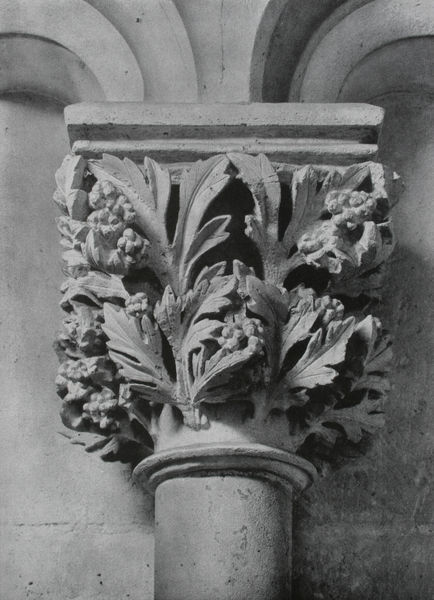
Titel: Westlettner, Beifuss-Kapitell
Standort: Naumburg (Saale)
Institution: Dom
Schlagwörter: blätter, schatten, weiß, grau, licht, schmuck, schwarz, säule, säulen, ornament, alt, wand, architektur, stein, innenraum, natur, zweige, kirche, boden, blatt, pflanzen, früchte, ranken, skulptur, trauben, relief, bogen, mauer, architecture, dekoration, detail, verzierung, stuck, glatt, plastik, foto, fotografie, gewölbe, ringe, beton, rippen, beeren, lorbeer, kapitelle, kapitell, photo, weintrauben, dienst, gotisch, schloß, rundbögen, korinthisch, schaft, masswerk, kapitel, akanthus, akantus, leaves, arkantus, säulenschaft, halbsäule, ornaments, mittelelter, pillar, blattkapitell, säul, deckplatte, wulste, arkenthus, blendarkede, kapitellplastik, kotik, schaftringe, steinbildhauerei, acanthusblätter